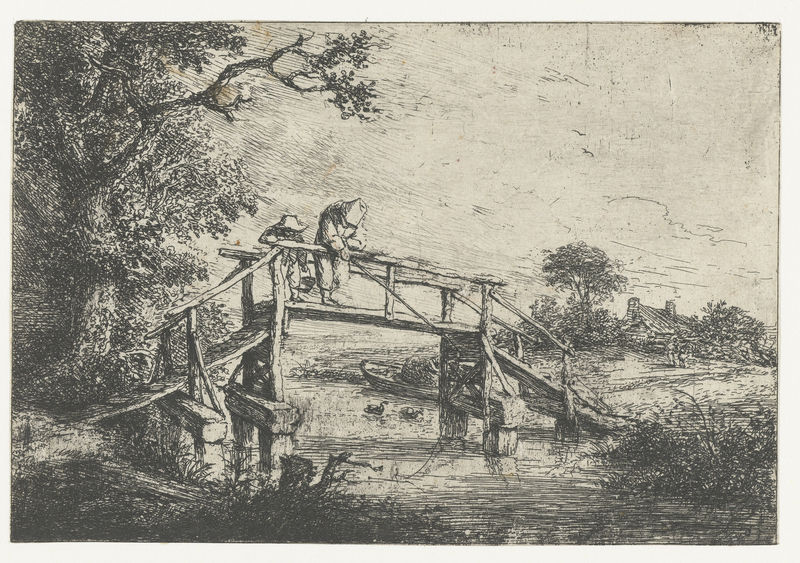
Titel: Twee vissers op een brug
Künstler: Adriaen van Ostade
Standort: Amsterdam
Institution: Rijksmuseum
Schlagwörter: mann, fluss, schwarz, zeichnung, bach, junge, radierung, angel, b